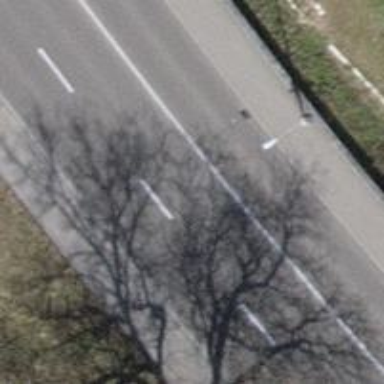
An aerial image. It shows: Secondary road with separate asphalt sidewalks.